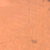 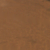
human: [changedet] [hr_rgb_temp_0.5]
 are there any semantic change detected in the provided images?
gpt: There is no difference.